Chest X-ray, PA view. Patient: 62 years old, sex M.
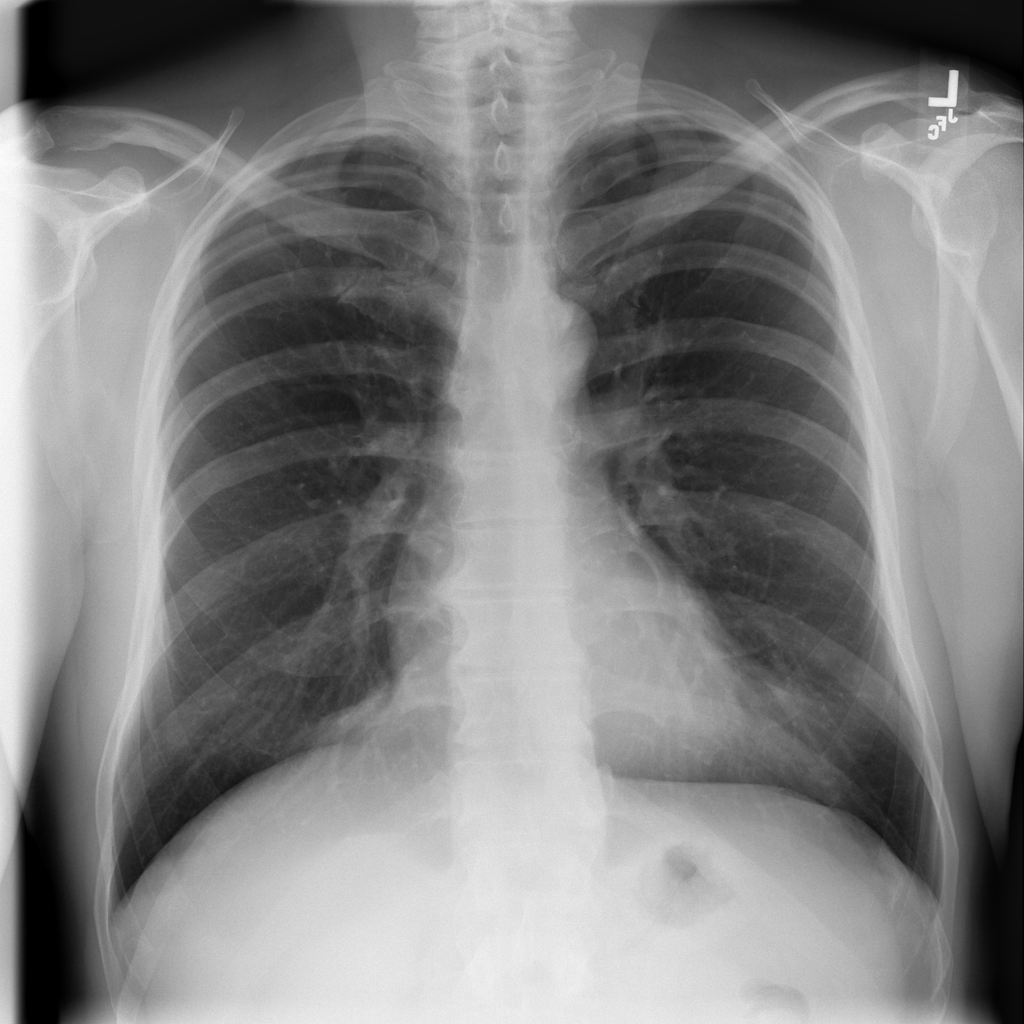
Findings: No Finding